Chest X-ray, PA view. Patient: 50 years old, sex F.
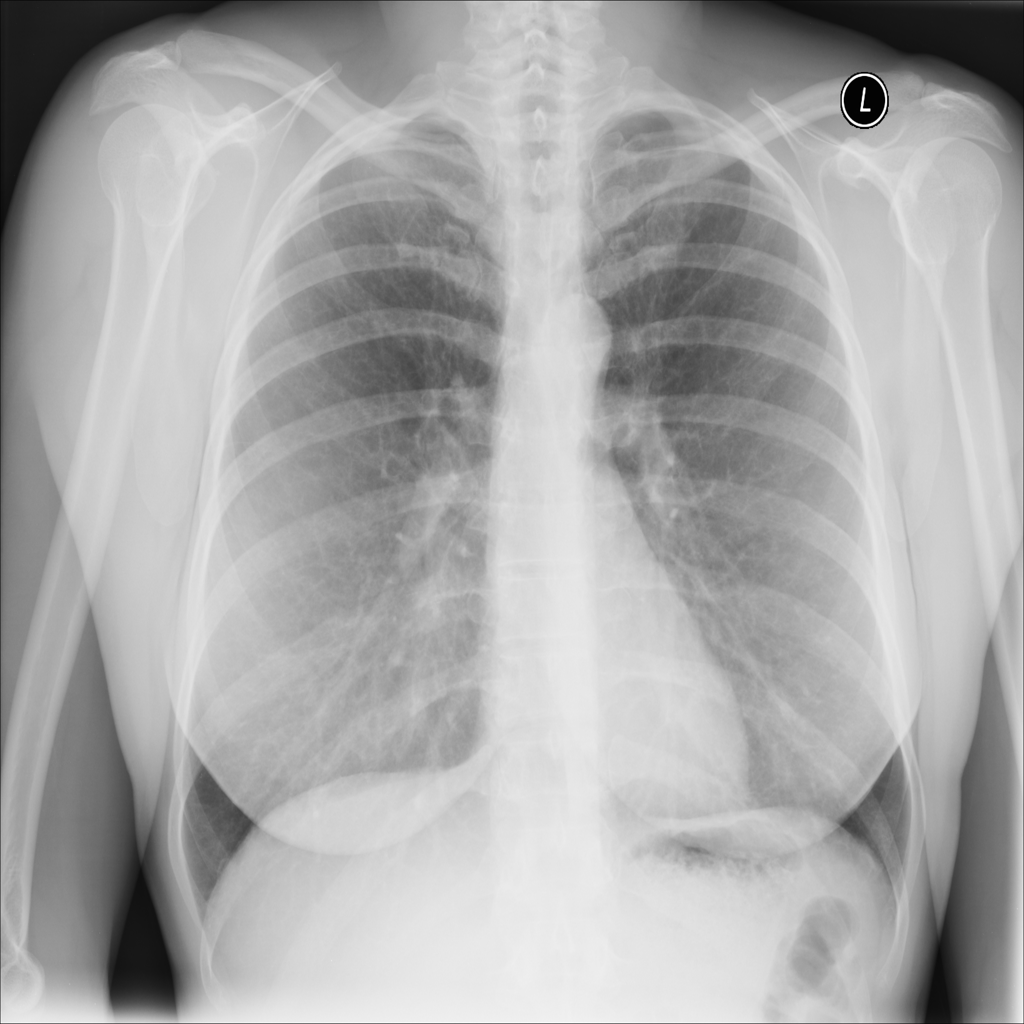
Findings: No Finding